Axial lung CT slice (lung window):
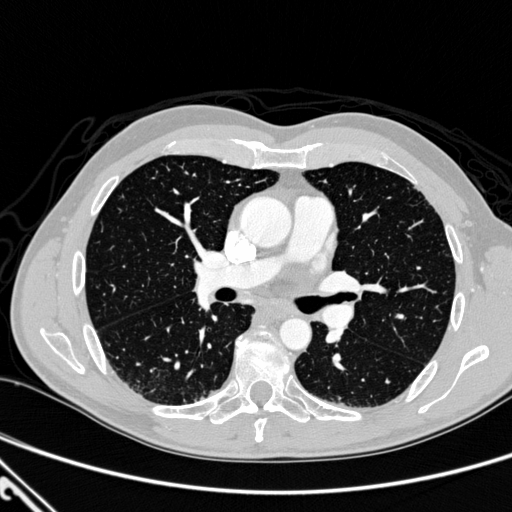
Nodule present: no